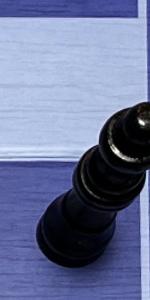
Label: Queen_Black